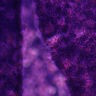
Metastatic tissue present: yes